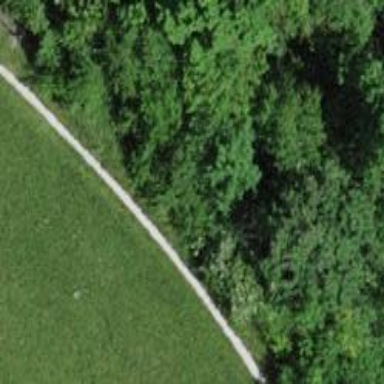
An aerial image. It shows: Deciduous broadleaved tree in park.